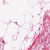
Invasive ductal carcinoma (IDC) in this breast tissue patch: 0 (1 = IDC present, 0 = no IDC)